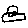
Label: car